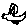
Label: bird